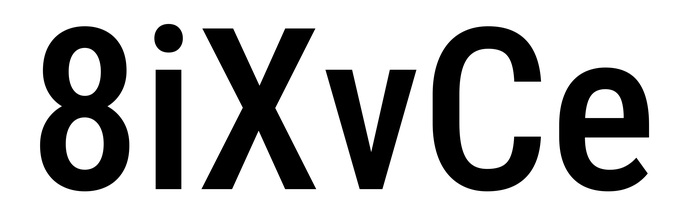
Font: Roboto_Condensed_Medium